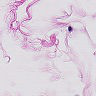
Metastatic tissue present: no